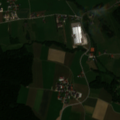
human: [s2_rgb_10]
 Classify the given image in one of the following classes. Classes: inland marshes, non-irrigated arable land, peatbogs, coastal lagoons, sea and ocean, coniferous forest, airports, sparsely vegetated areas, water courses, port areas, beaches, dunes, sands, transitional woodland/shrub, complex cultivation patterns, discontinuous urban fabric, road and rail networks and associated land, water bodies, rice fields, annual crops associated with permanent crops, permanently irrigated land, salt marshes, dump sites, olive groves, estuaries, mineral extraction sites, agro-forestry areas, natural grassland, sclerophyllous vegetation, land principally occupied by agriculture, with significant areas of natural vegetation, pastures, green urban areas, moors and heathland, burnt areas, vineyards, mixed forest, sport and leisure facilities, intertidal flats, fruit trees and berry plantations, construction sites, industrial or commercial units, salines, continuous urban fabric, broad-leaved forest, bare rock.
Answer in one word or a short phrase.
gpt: pastures, complex cultivation patterns, land principally occupied by agriculture, with significant areas of natural vegetation, coniferous forest, mixed forest